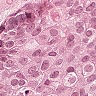
Metastatic tissue present: yes